Question: I'm trying to move my project from WinForms to WPF, but i couldn't succeed in this. I had a picture box, with a full of lines one after another and i could just use DrawLine(pen,point,point) in a loop. But when i tried to do this by using WPF, i couldn't menage.
This is the code snippet that i've used in WinForms :
'''
for (x = 0; x < X_COORD_END - X_COORD_START; x += 1)
{
System.Drawing.Point point1 = new System.Drawing.Point(x, 30);
System.Drawing.Point point2 = new System.Drawing.Point(x, 60);
e.Graphics.DrawLine(myPen, point1, point2);
}
'''
And the result was :
I've tried to use Line array on WPF, but i gave an error on canvas.Children.Add line. Now i'm trying to use collection of points, but i can't arrange points as i want to. Here is what i've tried :
'''
private void DrawLine(Point[] points)
{
Polyline line = new Polyline();
PointCollection collection = new PointCollection();
foreach (Point p in points)
{
collection.Add(p);
}
line.Points = collection;
line.Stroke = new SolidColorBrush(Colors.Black);
line.StrokeThickness = 20;
scanCanvas.Children.Add(line);
}
for (int counter = 0; counter < 1000; counter++ )
{
points[counter] = new Point(counter, 30);
}
DrawLine(points);
'''
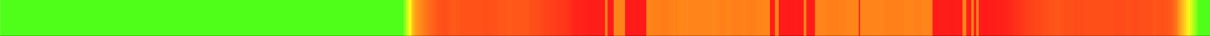
Answer: Use Stackpanel for your scenario. I have used a line array, which is similar to the thing which you have done in winforms.
'''
<Window x:Class="SO.MainWindow"
xmlns="http://schemas.microsoft.com/winfx/2006/xaml/presentation"
xmlns:x="http://schemas.microsoft.com/winfx/2006/xaml"
Title="MainWindow" Height="350" Width="525">
<StackPanel x:Name="stackGraphicsArea" Orientation="Horizontal"/>
</Window>
'''
'''
public partial class MainWindow : Window
{
public MainWindow()
{
InitializeComponent();
Line[] lines = new Line[1000];
for(int i=0; i<1000;i++)
{
lines[i] = new Line();
lines[i].Stroke = new SolidColorBrush(Colors.Red);
lines[i].StrokeThickness = 5;
lines[i].X1 = 0;
lines[i].X2 = 0;
lines[i].Y1 = 30;
lines[i].Y2 = 20;
}
DrawLines(lines);
}
private void DrawLines(Line[] _lines)
{
foreach (Line _line in _lines)
{
stackGraphicsArea.Children.Add(_line);
}
}
}
'''